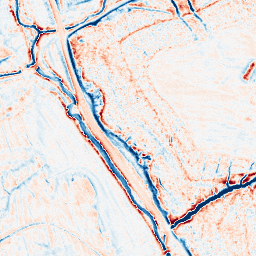
Category: edge_preserving
Decomposition family: anisotropic_diffusion
Decomposition parameters: iterations: 20
kappa: 100
gamma: 0.15
Upsampling method: bicubic_3x
Upsampling parameters: scale: 3
Upsampling scale: 3